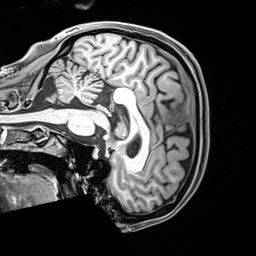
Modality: T1w
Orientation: sagittal
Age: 32
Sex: female
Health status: healthy
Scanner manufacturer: siemens
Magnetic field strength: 3 T
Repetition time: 2.4 s
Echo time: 0.00217 s